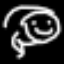
Label: frog